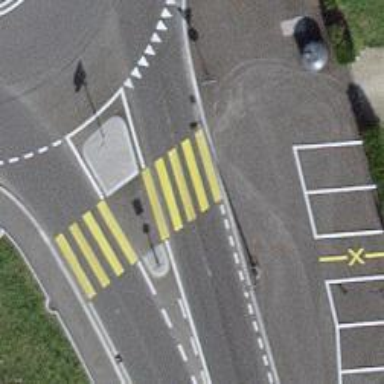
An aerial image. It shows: Uncontrolled road crossing with pedestrian island.